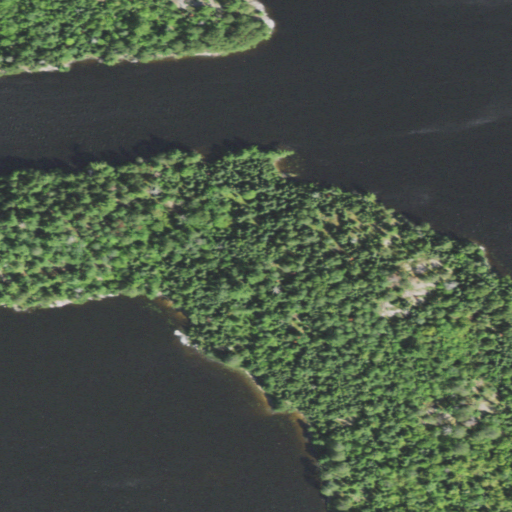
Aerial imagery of island in Minnesota named Sweetnose Island containing open water, mixed forest, evergreen forest, and herbaceous wetlands